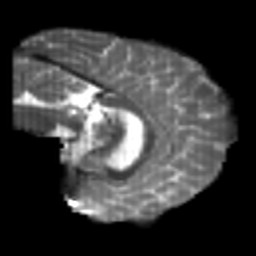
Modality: T2w
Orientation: sagittal
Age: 20
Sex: male
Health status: healthy
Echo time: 0.074 s